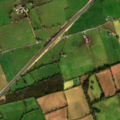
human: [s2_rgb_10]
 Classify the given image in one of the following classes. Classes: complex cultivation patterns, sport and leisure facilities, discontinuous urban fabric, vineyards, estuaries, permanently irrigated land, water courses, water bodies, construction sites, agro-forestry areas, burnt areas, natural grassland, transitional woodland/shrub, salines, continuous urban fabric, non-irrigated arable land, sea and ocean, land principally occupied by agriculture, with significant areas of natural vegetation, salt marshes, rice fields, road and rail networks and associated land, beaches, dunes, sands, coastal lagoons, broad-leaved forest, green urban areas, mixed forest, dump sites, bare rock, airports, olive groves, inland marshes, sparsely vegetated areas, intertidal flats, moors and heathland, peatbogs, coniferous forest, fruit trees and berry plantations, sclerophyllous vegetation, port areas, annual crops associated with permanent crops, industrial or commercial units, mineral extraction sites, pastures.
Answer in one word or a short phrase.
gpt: non-irrigated arable land, pastures, complex cultivation patterns